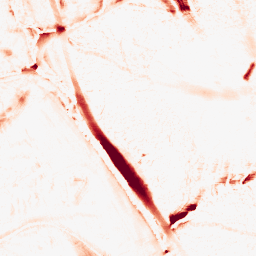
Category: morphological
Decomposition family: morphological_ellipse
Decomposition parameters: operation: opening
width: 20
height: 30
Upsampling method: quadratic
Upsampling parameters: scale: 2
Upsampling scale: 2